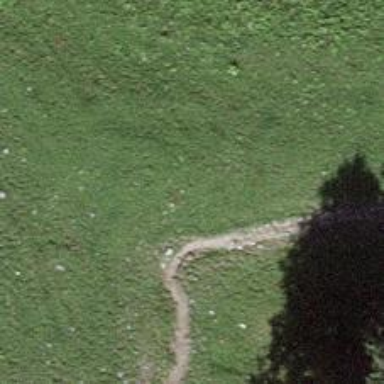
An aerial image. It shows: Path.